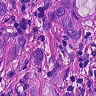
Metastatic tissue present: yes